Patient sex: M
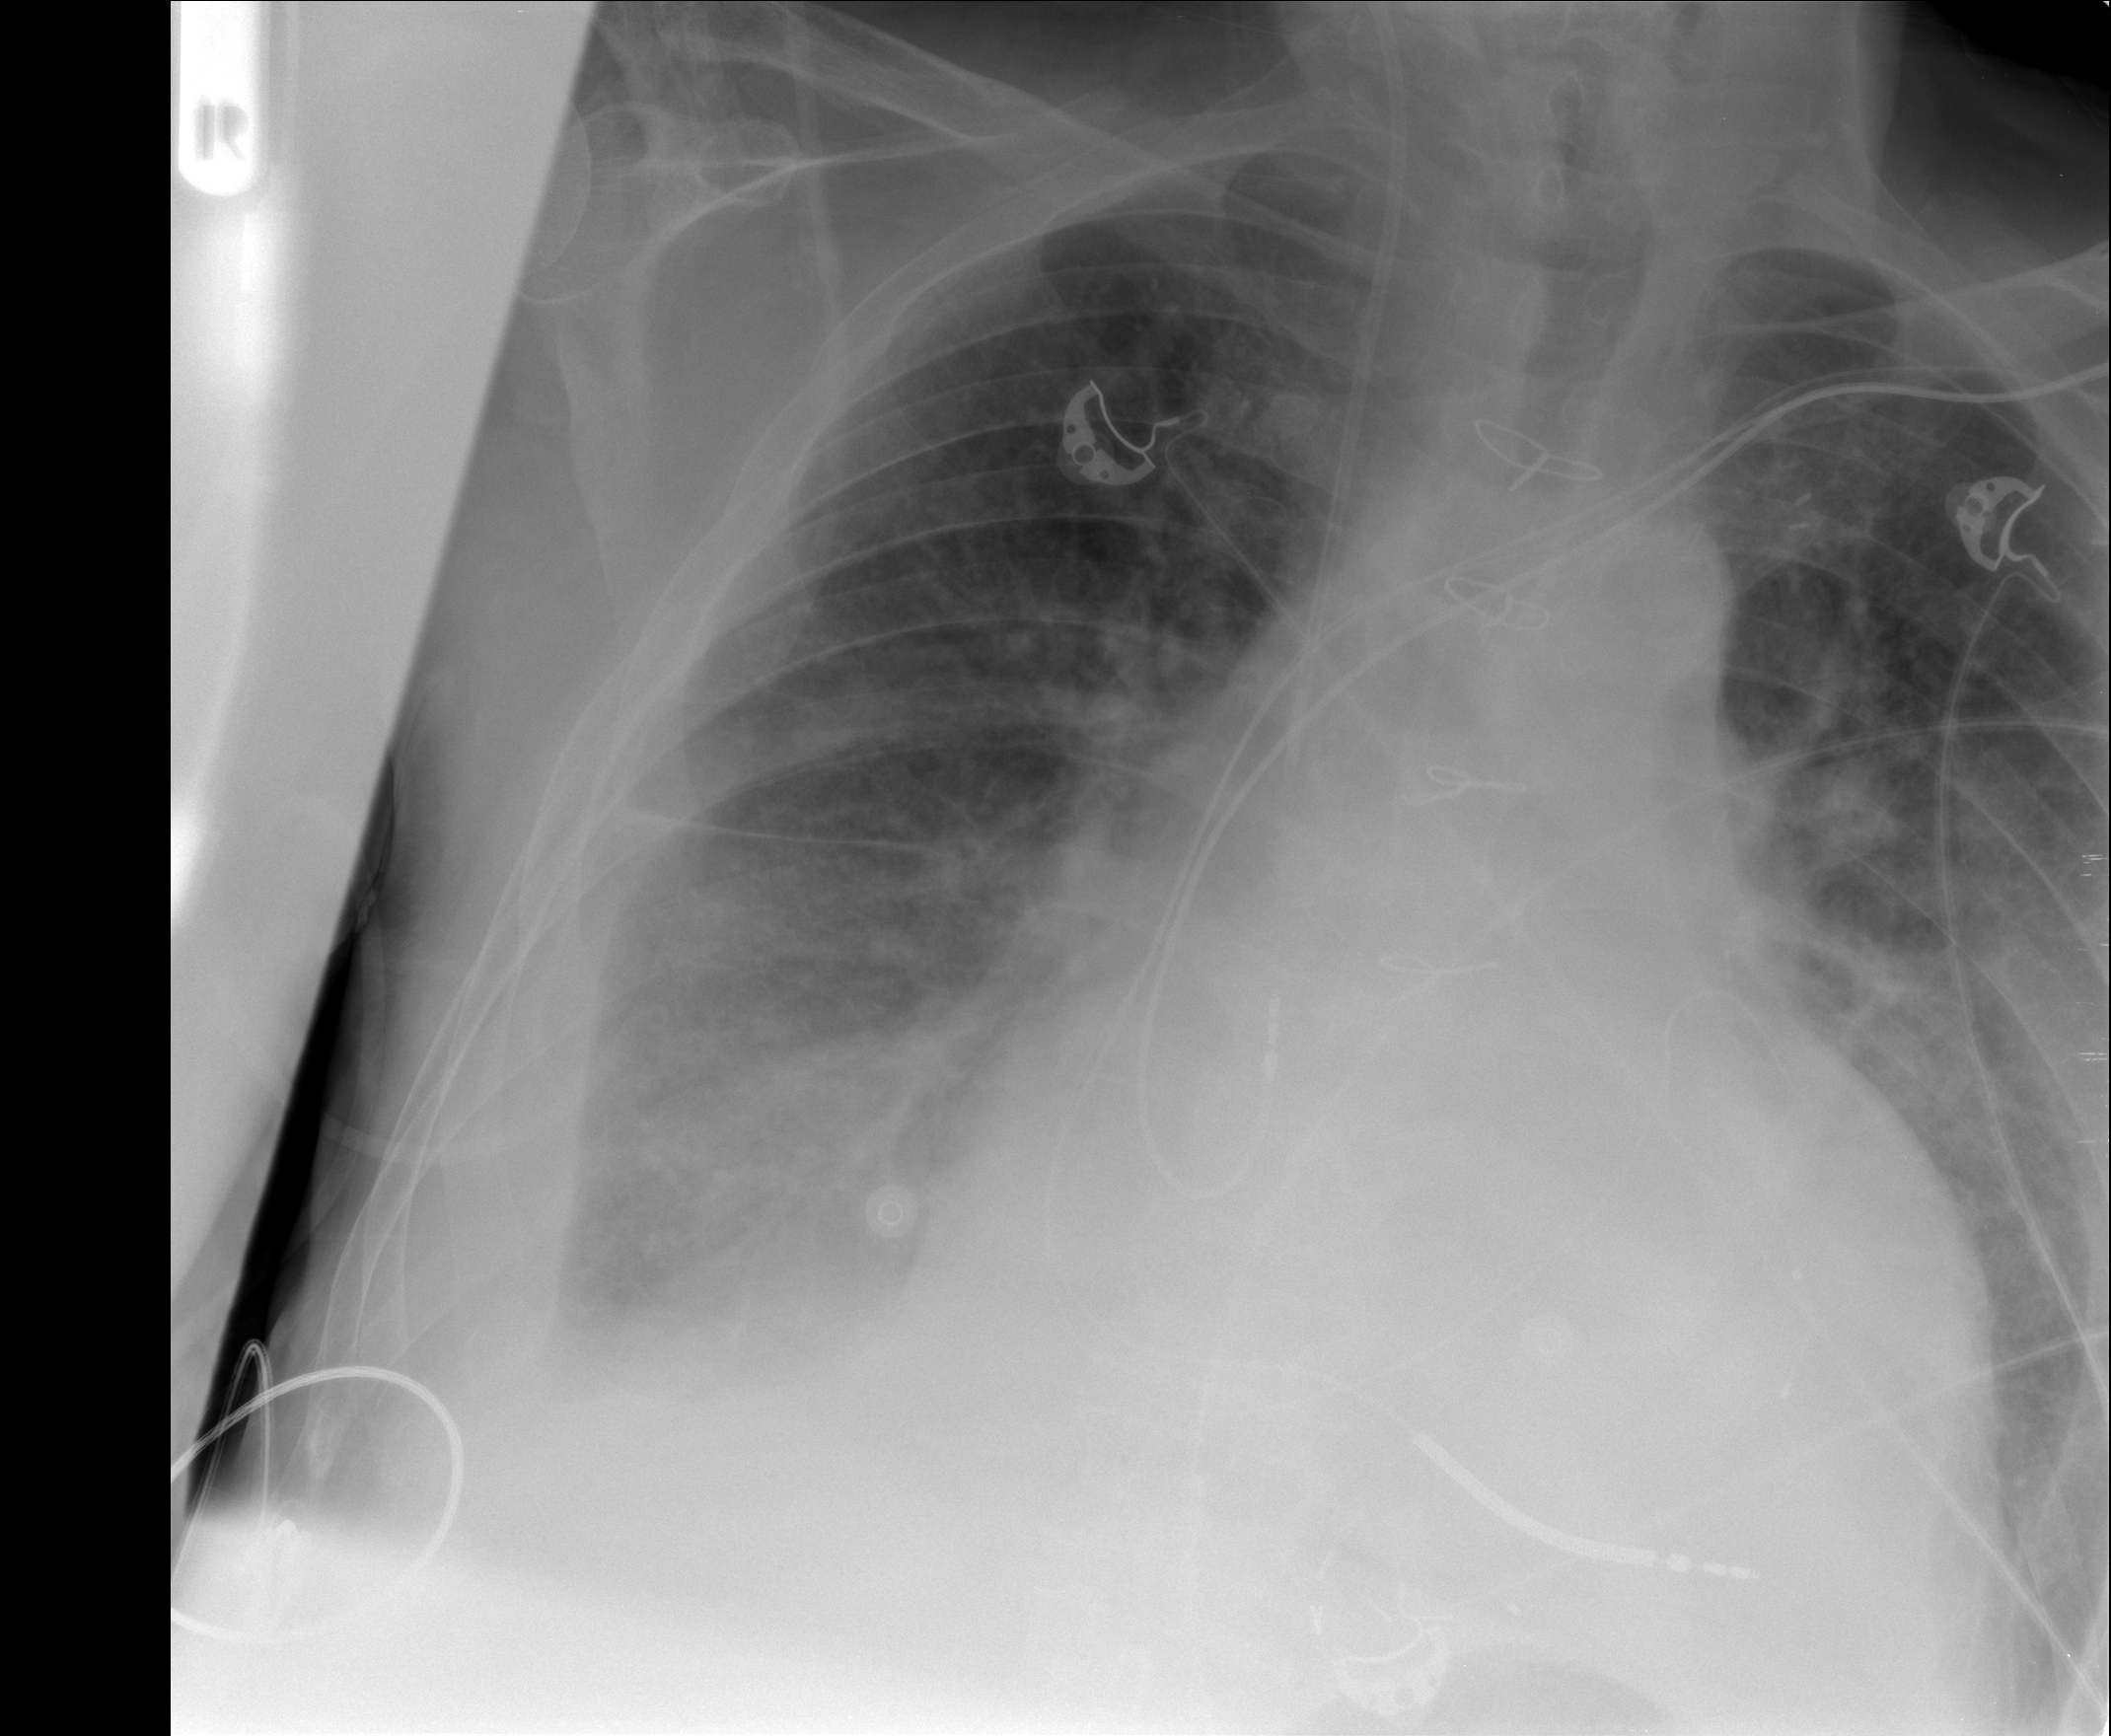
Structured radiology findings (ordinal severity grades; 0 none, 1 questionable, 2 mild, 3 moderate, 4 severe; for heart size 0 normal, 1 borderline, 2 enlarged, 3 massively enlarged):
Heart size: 2
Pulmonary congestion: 2
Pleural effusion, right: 3
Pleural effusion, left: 3
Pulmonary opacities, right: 2
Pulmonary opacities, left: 2
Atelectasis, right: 3
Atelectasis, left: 3